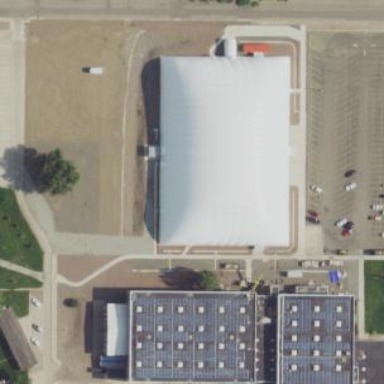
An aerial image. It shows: Multi-sport center building. This leisure land houses variety of sports facilities.